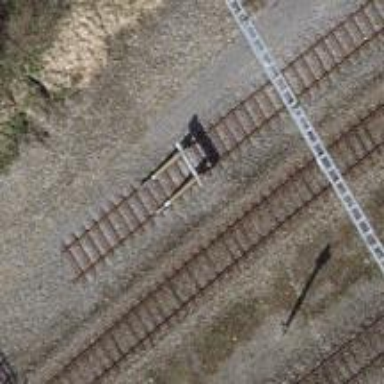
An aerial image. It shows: Railway buffer stop.